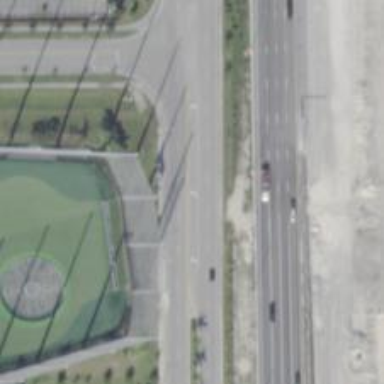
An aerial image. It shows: Left sidewalk along asphalt tertiary road.